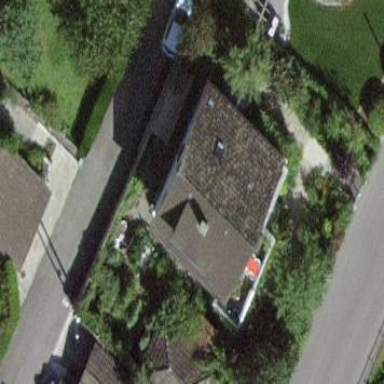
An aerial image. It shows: Building with gabled roof made of roof tiles.